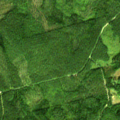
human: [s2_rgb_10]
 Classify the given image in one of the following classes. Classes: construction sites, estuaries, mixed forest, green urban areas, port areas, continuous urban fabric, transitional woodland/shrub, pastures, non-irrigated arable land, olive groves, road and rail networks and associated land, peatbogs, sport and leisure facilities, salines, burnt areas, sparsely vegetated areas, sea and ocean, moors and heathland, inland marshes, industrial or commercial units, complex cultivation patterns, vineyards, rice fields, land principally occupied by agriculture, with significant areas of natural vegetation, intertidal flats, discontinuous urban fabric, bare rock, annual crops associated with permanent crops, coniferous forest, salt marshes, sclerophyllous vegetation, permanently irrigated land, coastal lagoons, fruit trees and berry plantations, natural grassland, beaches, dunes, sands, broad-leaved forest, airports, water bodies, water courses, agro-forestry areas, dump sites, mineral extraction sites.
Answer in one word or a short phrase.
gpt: coniferous forest, mixed forest